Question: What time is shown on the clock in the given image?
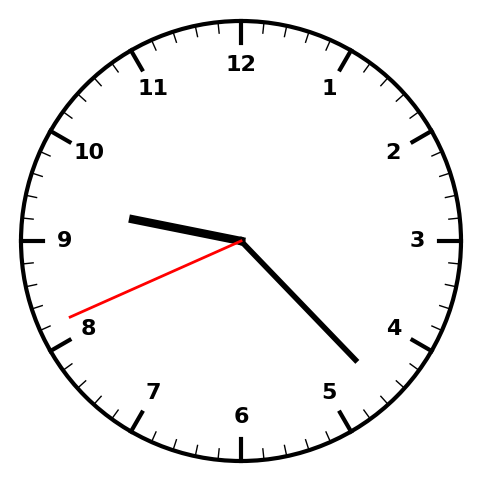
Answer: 09:22:41